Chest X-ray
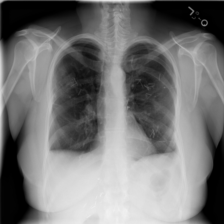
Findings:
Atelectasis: negative
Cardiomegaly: negative
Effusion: negative
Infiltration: negative
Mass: negative
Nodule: negative
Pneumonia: negative
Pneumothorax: negative
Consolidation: negative
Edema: negative
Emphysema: negative
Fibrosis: negative
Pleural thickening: positive
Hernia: negative